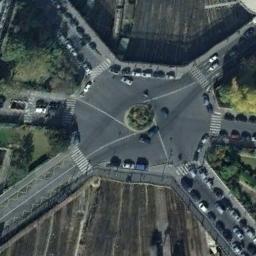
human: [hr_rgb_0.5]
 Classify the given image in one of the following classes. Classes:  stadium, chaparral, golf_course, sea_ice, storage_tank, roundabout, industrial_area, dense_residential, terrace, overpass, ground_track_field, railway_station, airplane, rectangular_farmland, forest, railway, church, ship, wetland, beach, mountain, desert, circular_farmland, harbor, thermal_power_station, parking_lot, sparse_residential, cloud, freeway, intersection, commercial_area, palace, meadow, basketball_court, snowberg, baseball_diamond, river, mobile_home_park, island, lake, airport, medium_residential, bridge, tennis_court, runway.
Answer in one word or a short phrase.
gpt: roundabout